Question: I am trying to create a form which will take the user input to create a query for database. I have three buttons: .
I am creating dynamic elements on click of buttons And and Or.
The div is the container for containing the elements.
I need the form to be submitted on click of Run.
The weird thing is, whenever I click on any button the form gets submitted. How do I stop it ? Please let me know If you need more info.
Thanks
'''
<html>
<head>
<script type="text/javascript">
var count = 0;
function loadfirst(){
count=1;
addFilter('');
}
function addFilter(flag){
var div = document.querySelector("#search_list");
tr = document.createElement("tr");
select = document.createElement("select");
var sear_value = document.createElement("input");
var and_or = document.createTextNode(flag);
tr.id='tr_'+count;
select.id='sl_'+count;
sear_value.id='sear_value_'+count;
select.options.add( new Option("user id","user_id", true,true) );
select.options.add( new Option("First name","first_name"));
select.options.add( new Option("Last name","last_name"));
select.options.add( new Option("Course","course"));
sear_value.type="text";
if(count<=1){
var bt_and= document.createElement("button");
bt_and.id='and';
var bt_label = document.createTextNode("And");
bt_and.appendChild(bt_label);
bt_and.addEventListener('click', function() {
addFilter('and');
return false;
});
var bt_or= document.createElement("button");
bt_or.id='or';
var bt_label = document.createTextNode("Or");
bt_or.appendChild(bt_label);
bt_or.addEventListener('click', function() {
addFilter('or');
return false;
});
}
else{
var bt_rem= document.createElement("button");
bt_rem.id='rem_'+count;
var bt_label1 = document.createTextNode("x");
bt_rem.appendChild(bt_label1);
var tr_id = 'tr_'+count;
bt_rem.addEventListener('click', function() {
var element= document.getElementById(tr_id);
element.parentNode.removeChild(element);
return false;
});
}
tr.appendChild(and_or);
tr.appendChild(select);
tr.appendChild(sear_value);
if(count<=1){
tr.appendChild(bt_and);
tr.appendChild(bt_or);
}
else{
tr.appendChild(bt_rem);
}
div.appendChild(tr);
count++;
}
function getFilter(){
alert();
}
</script>
</head>
<body onload="loadfirst()">
<span id='manage_stud_header' class= 'list_header'>
<label><?php echo $module_name;?></label>
&nbsp;&nbsp;
<center>
<form>
<div id='search_list' class='search'></div>
<button id="run_filter" type="submit">Run</button>
</form>
</center>
</span>
</body>
</html>
'''
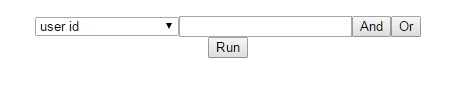
Answer: The default type for buttons is "submit", so you have to explicitly say you want a plain button:
'''
var bt_and= document.createElement("button");
bt_and.type = "button";
'''
This way it won't submit the form when clicked. (unless of course you tell it to :))